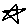
Label: star